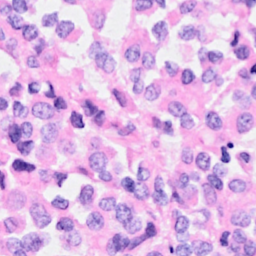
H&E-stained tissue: Breast